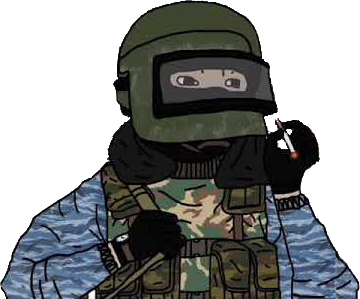
Label: 5_Doomer